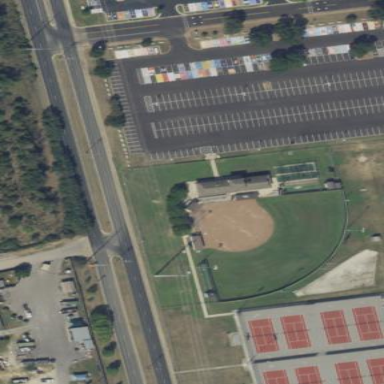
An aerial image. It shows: Softball pitch for leisure land activities.